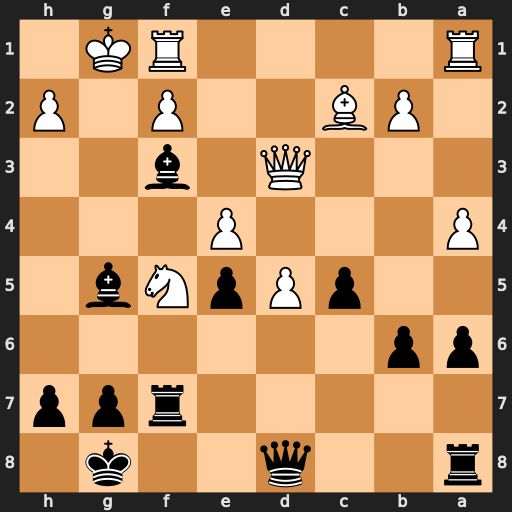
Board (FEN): r2q2k1/5rpp/pp6/2pPpNb1/P3P3/3Q1b2/1PB2P1P/R4RK1
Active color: b
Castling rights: -
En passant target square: -
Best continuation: Rxf5 exf5 e4 Qxe4 Bxe4